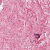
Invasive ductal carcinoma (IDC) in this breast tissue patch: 0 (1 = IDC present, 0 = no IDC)